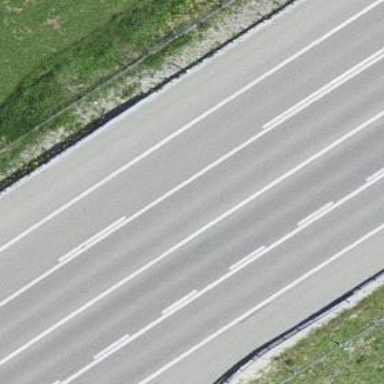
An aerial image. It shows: Asphalt trunk highway.